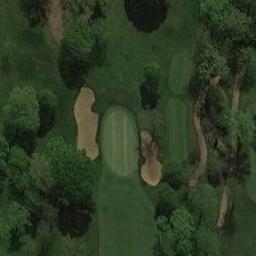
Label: golf_course